Question: I am trying to plot some data where my x-axis is date. Please see the sample data below.
'''
Test.Data <- data.frame(weekBeginDate = c("2017-10-21", "2017-10-28", "2017-11-04", "2017-11-11", "2017-11-18", "2017-11-25", "2017-12-02", "2017-12-09", "2017-12-16", "2017-12-23", "2017-12-30"), Temperature = sample(1:11))
'''
When I plot this data using ggplot using the following code, I get the below output.
'''
Test.Data$weekBeginDate <- as.Date(Test.Data$weekBeginDate)
Test.Data.plot <- ggplot(Test.Data, aes(x = weekBeginDate,y = WeeklyAvg)) +
geom_line(aes(y = Temperature), size=1.25) +
labs(y = "Air Temperature [degC]", x = "Date") +
scale_x_date(date_breaks = "4 weeks", date_minor_breaks = "weeks") +
theme(axis.text.x = element_text(angle = 45, hjust = 1))
'''

As you can see, the tick or grid lines on the graph don't align with the dates that were used in the data (e.g., the labeled dates on the graph are 2017-11-13 and 2017-12-11, whereas I would like them to be 2017-11-11 and 2017-12-09, for example). Is there a way to change the date on which the grid lines appear?
Much thanks in advance!
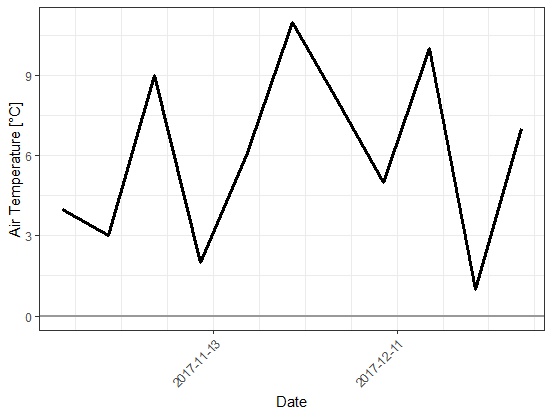
Answer: Set 'breaks' in 'scale_x_date' to your desired x values, which in this case is the whole vector of dates in 'Test.Data$weekBeginDate':
'''
ggplot(Test.Data, aes(x = weekBeginDate,y = WeeklyAvg)) +
geom_line(aes(y = Temperature), size=1.25) +
labs(y = "Air Temperature [degC]", x = "Date") +
scale_x_date(breaks = Test.Data$weekBeginDate) +
theme(axis.text.x = element_text(angle = 45, hjust = 1))
'''
<URL>